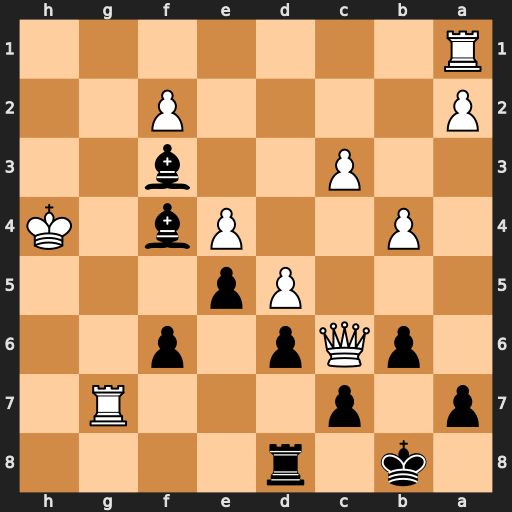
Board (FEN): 1k1r4/p1p3R1/1pQp1p2/3Pp3/1P2Pb1K/2P2b2/P4P2/R7
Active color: b
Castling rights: -
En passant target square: -
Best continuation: Rh8+ Rh7 Rxh7#